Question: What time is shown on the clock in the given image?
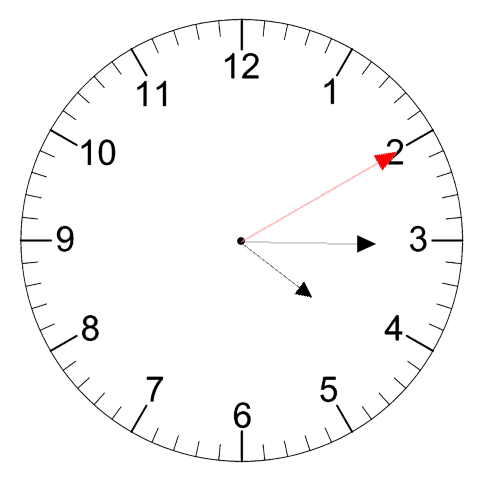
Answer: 04:15:10